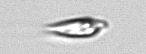
Label: Oxytoxum